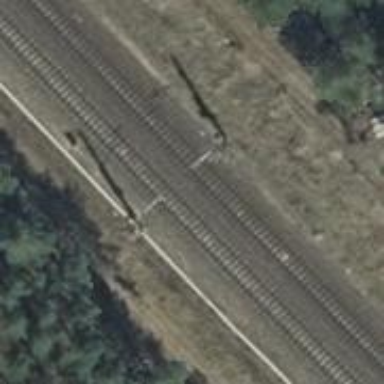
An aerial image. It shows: Milestone along the railway with catenary mast.